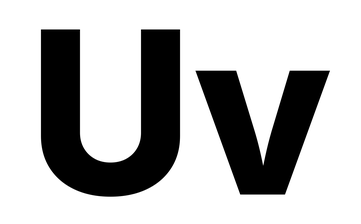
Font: Inter_ExtraBold